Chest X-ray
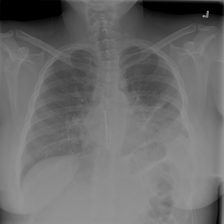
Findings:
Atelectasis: negative
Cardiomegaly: negative
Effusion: negative
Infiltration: negative
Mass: negative
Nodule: negative
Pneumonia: negative
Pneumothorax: negative
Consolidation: negative
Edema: negative
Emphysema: negative
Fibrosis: negative
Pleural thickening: negative
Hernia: negative